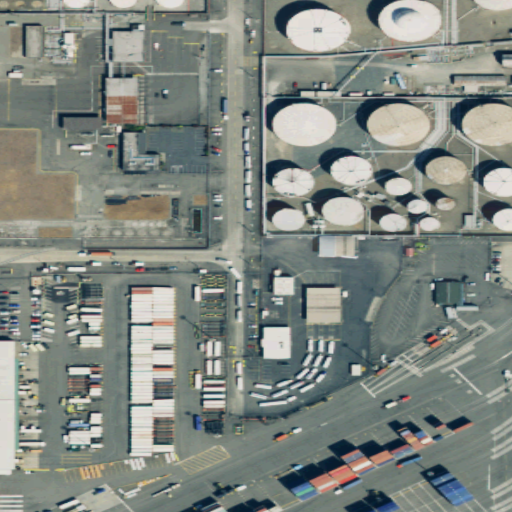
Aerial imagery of island in Washington named Harbor Island containing only high intensity development